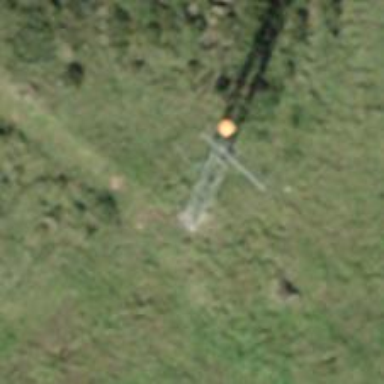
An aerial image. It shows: Pylon for aerialway.